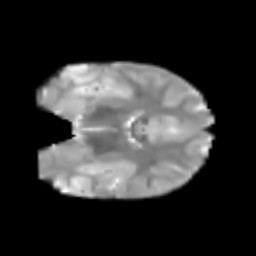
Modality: T2w
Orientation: coronal
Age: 7
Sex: male
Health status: healthy